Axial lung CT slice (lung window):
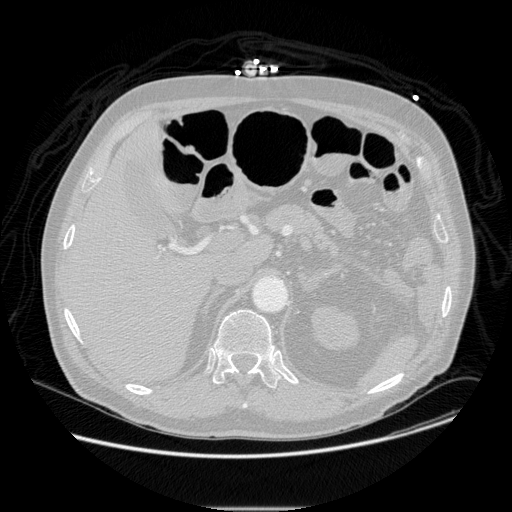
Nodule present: no